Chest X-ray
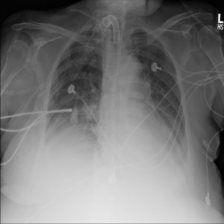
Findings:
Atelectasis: negative
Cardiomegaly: negative
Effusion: positive
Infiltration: negative
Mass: negative
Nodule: negative
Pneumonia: negative
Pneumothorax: negative
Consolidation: negative
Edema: negative
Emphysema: negative
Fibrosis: negative
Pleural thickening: negative
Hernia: negative